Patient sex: M
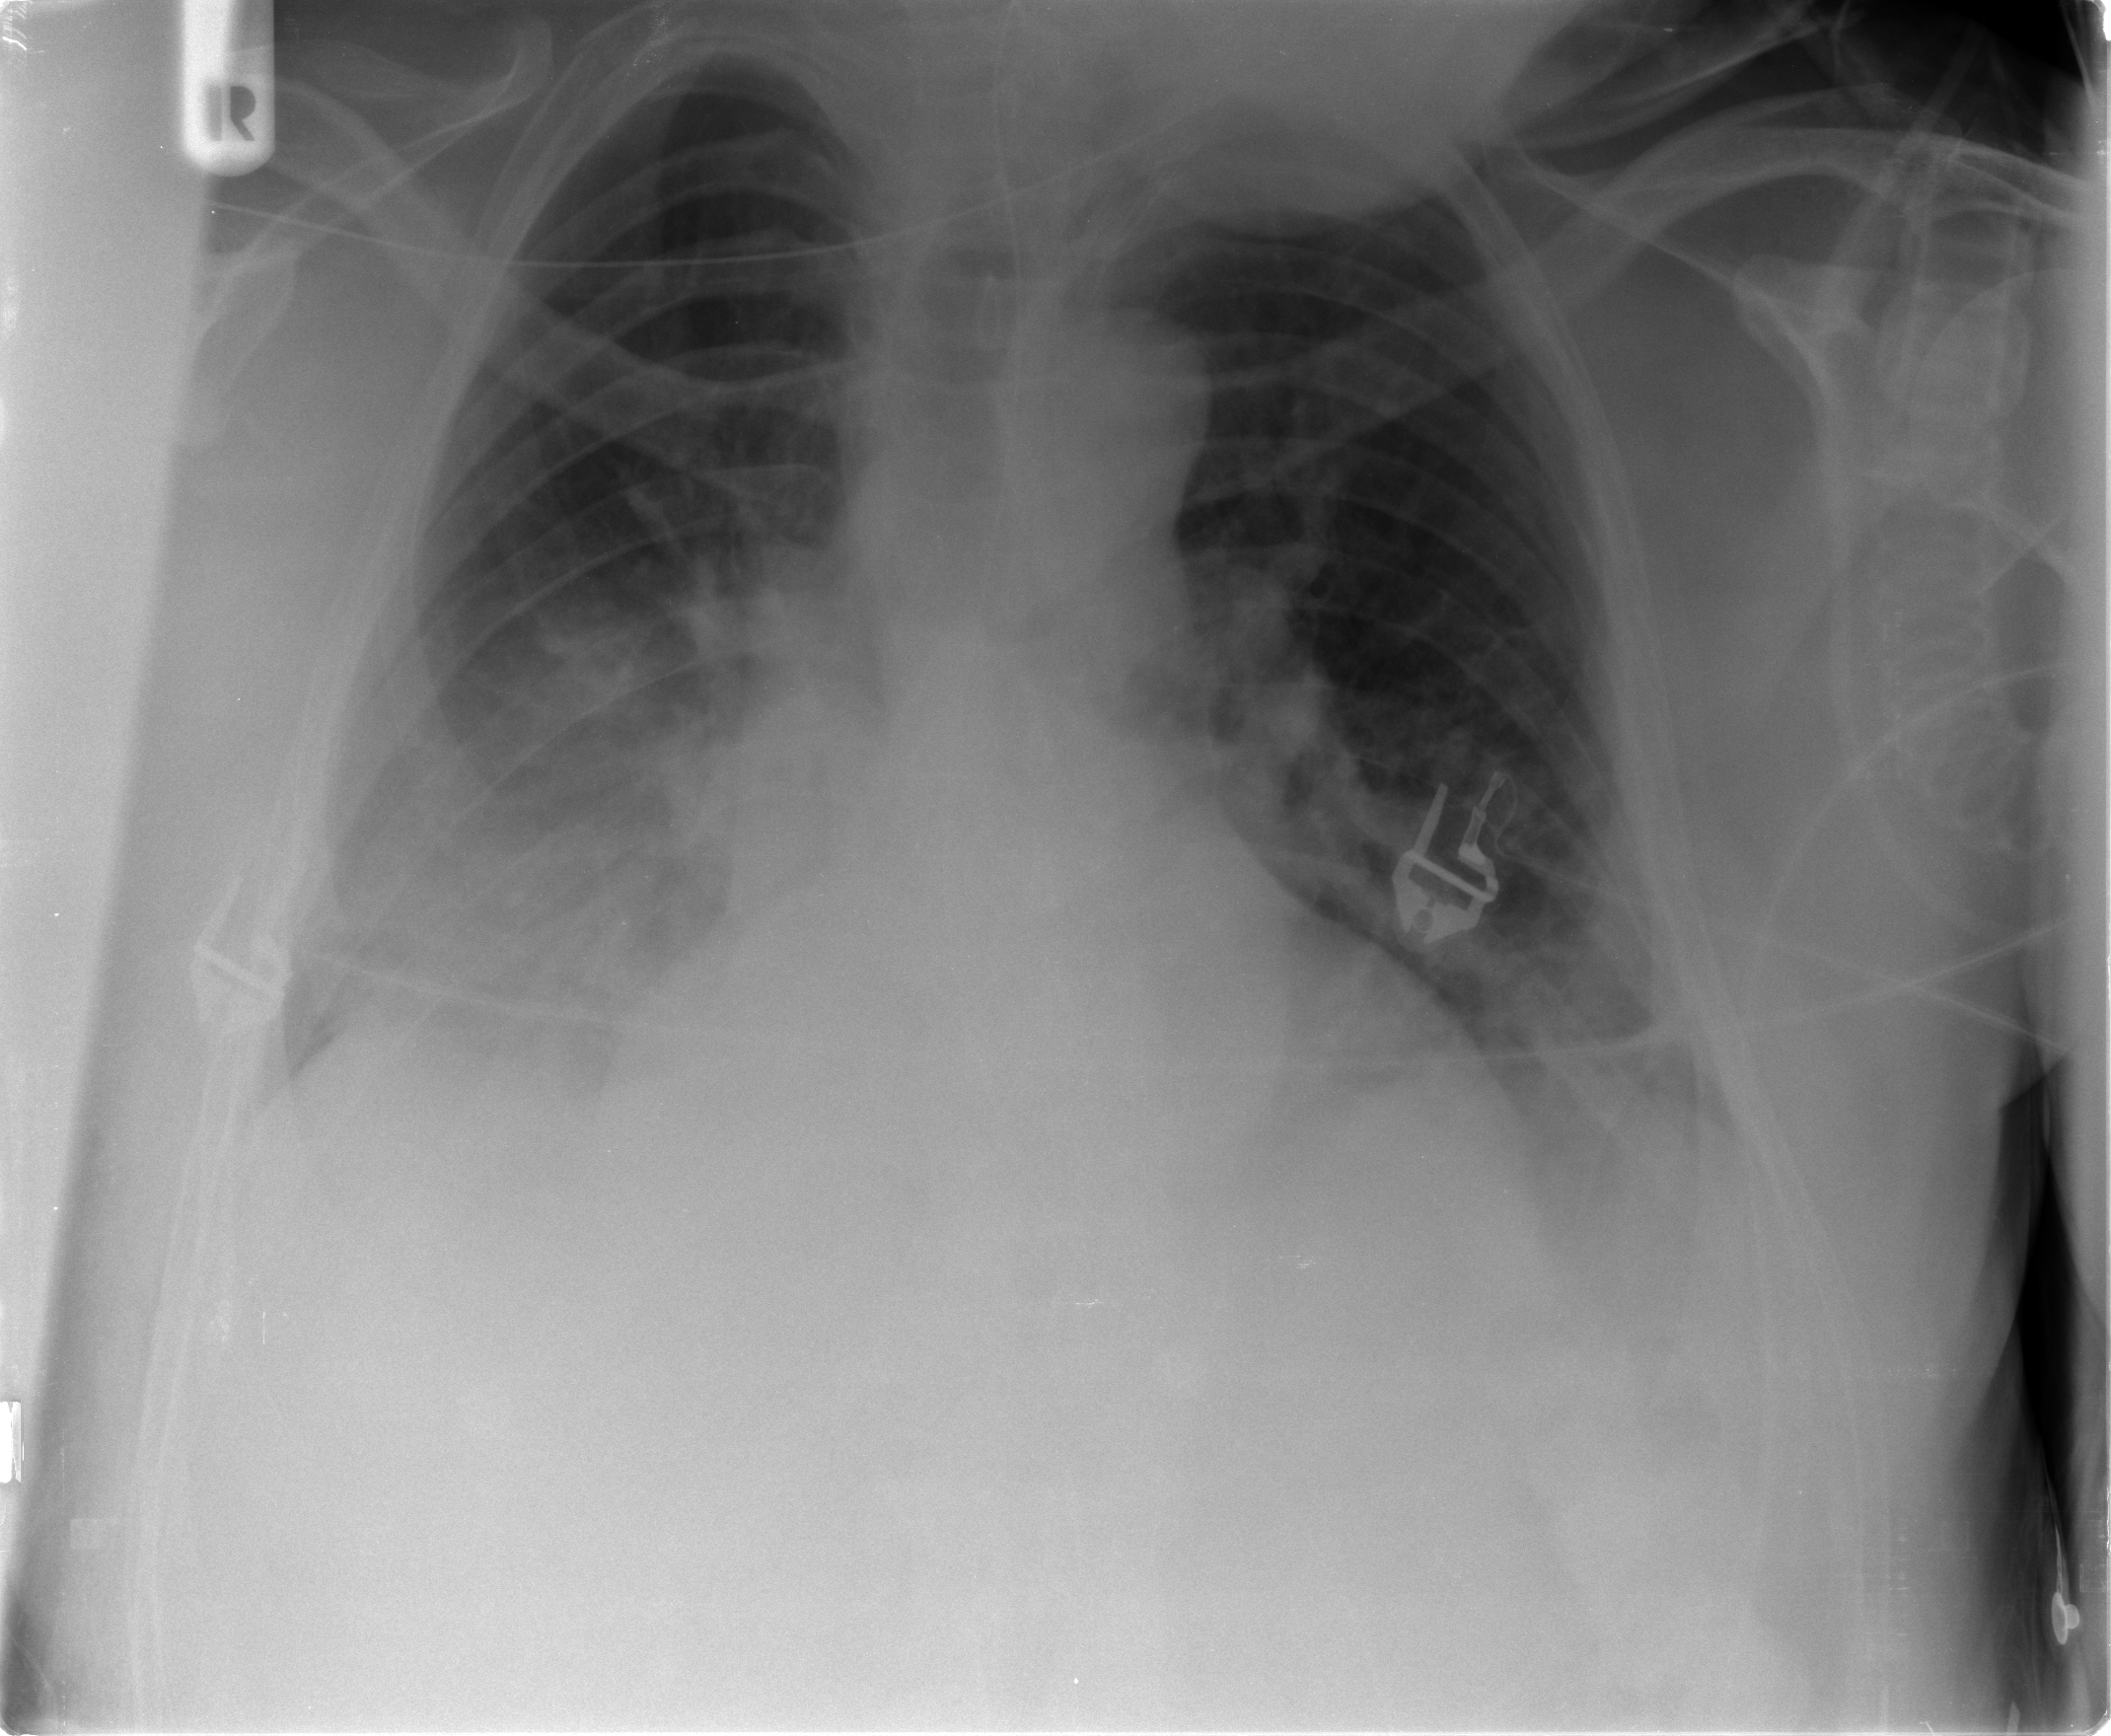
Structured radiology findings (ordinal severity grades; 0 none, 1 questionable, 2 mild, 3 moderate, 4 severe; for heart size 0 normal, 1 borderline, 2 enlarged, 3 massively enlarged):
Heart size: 1
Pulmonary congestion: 1
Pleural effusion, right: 2
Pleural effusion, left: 2
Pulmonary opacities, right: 2
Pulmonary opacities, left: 1
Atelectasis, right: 2
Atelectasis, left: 2